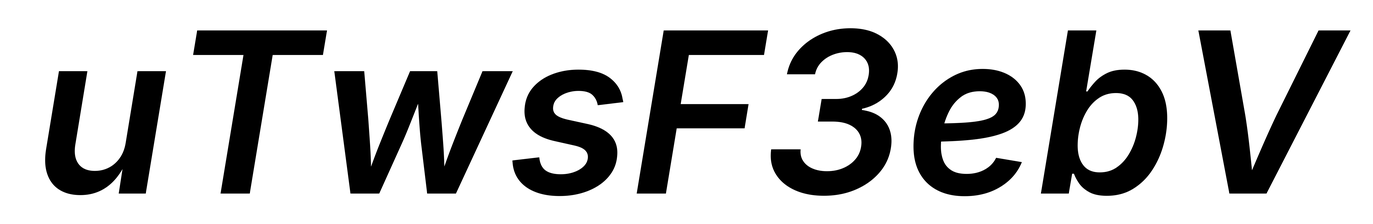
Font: Inter-Italic_SemiBold_Italic